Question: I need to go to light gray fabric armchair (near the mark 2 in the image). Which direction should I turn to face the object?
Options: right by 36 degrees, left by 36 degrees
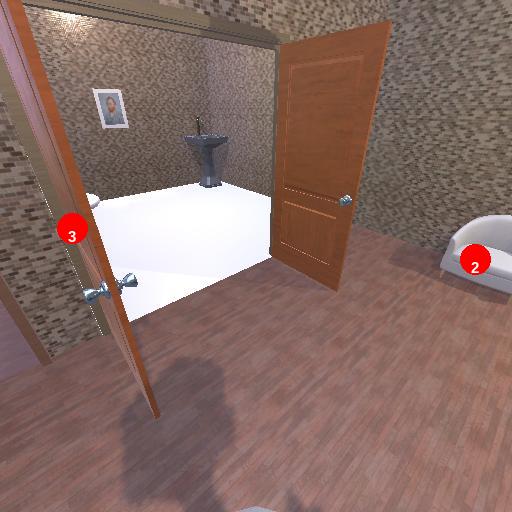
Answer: right by 36 degrees